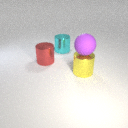
large purple rubber sphere above large yellow metal cylinder